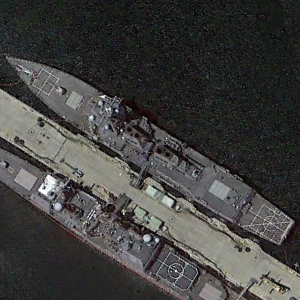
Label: destroyer